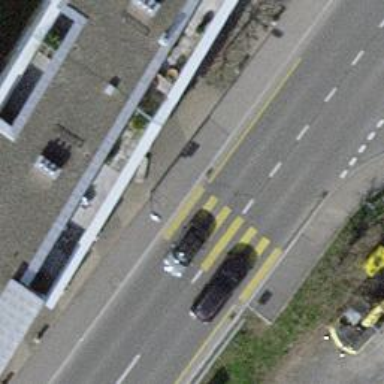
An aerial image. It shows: Uncontrolled zebra crossing on the road.